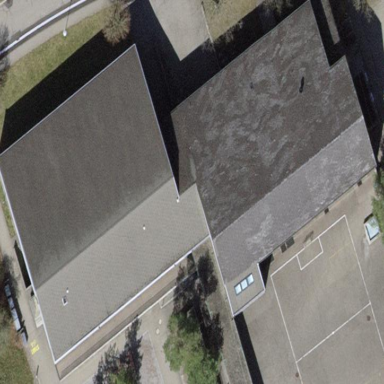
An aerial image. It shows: School building with saltbox-shaped roof.